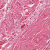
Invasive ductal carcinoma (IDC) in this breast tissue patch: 0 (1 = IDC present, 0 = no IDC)